The trace is the raw vibration amplitude of a rotating bearing as a function of time. Determine the bearing's health state. Answer with exactly one of: normal, inner_race, outer_race, ball.
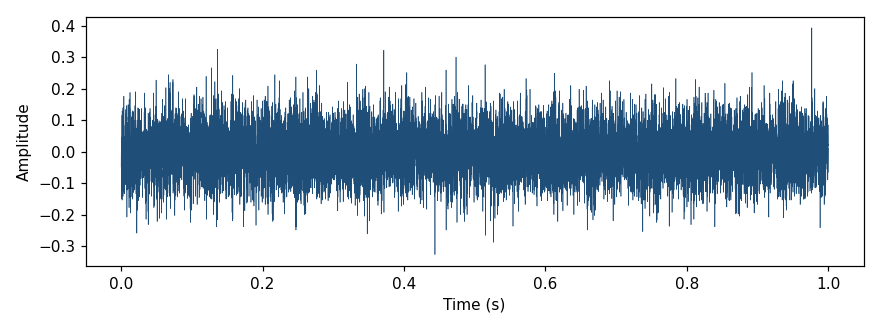
Answer: outer_race